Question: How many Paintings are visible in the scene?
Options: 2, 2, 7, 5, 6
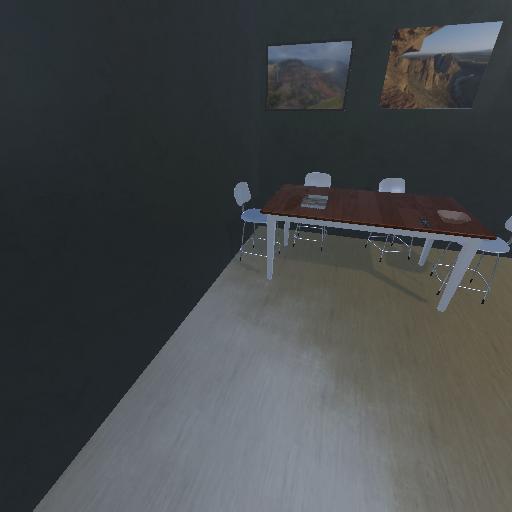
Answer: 2